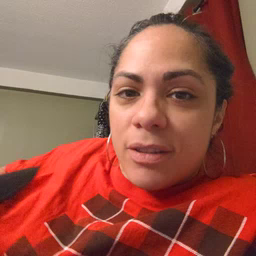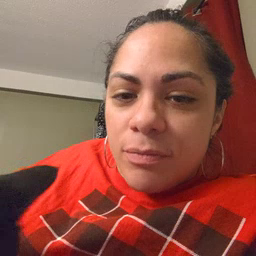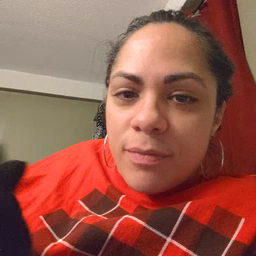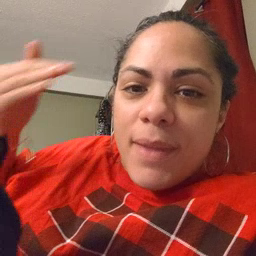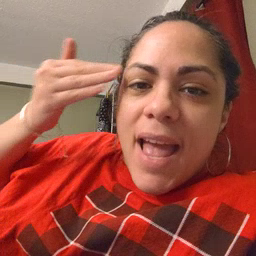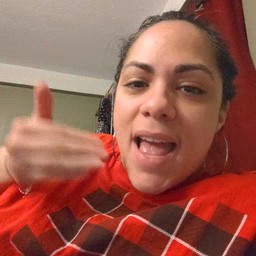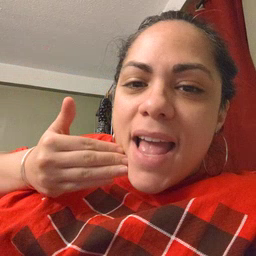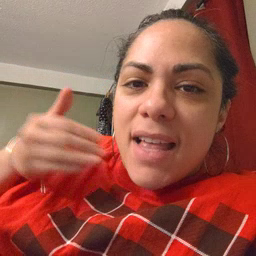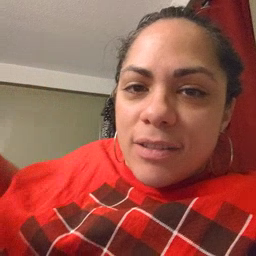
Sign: head